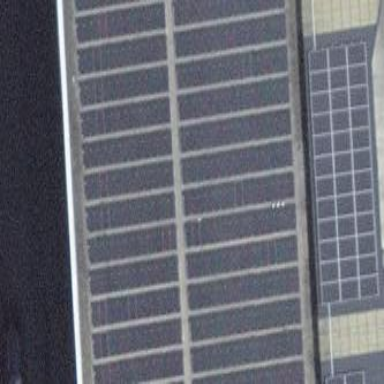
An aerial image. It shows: Solar power generator.